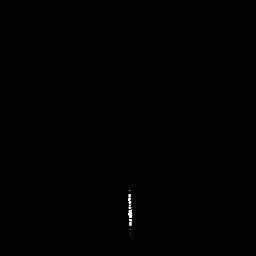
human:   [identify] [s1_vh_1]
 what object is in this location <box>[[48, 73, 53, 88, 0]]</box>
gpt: <ref>1 small ship at the bottom</ref>